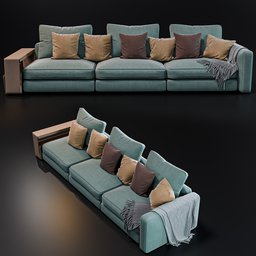
Label: furniture